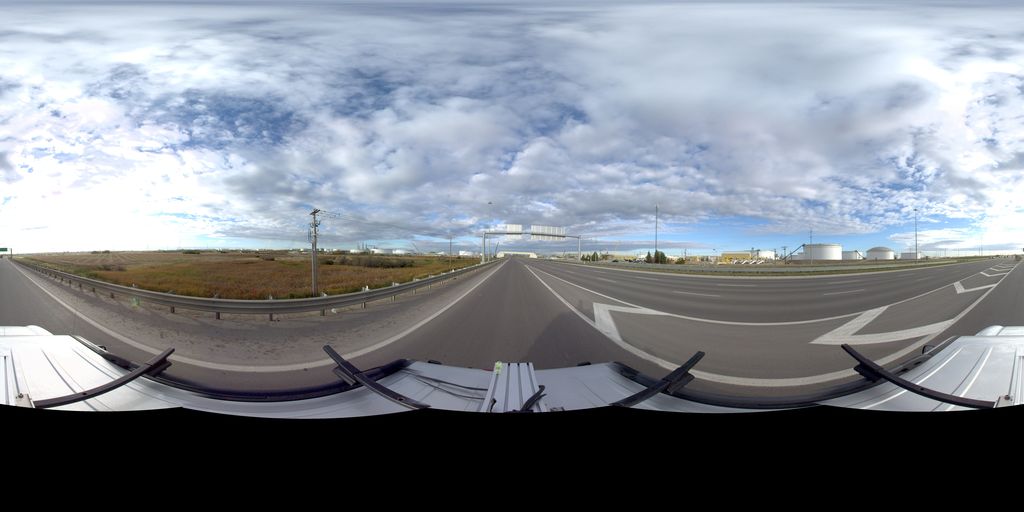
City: edmonton